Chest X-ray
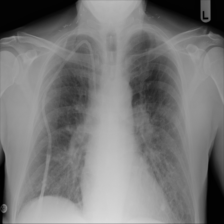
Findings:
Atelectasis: negative
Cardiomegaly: negative
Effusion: negative
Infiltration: negative
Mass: negative
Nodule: negative
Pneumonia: negative
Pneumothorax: negative
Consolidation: negative
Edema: negative
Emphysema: negative
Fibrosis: negative
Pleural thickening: negative
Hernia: negative